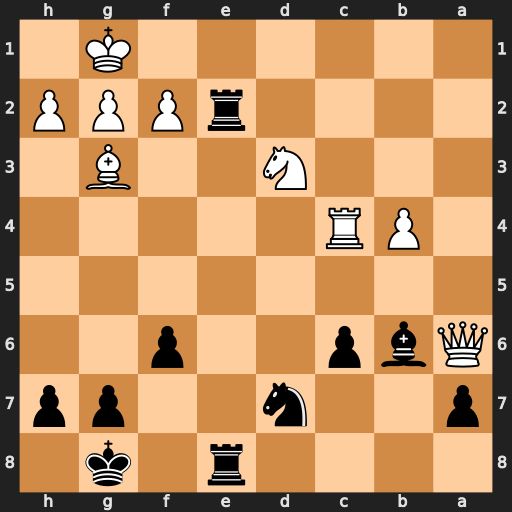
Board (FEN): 4r1k1/p2n2pp/Qbp2p2/8/1PR5/3N2B1/4rPPP/6K1
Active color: b
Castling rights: -
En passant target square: -
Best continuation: Re1+ Nxe1 Rxe1#